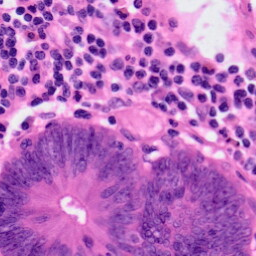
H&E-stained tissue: Colon